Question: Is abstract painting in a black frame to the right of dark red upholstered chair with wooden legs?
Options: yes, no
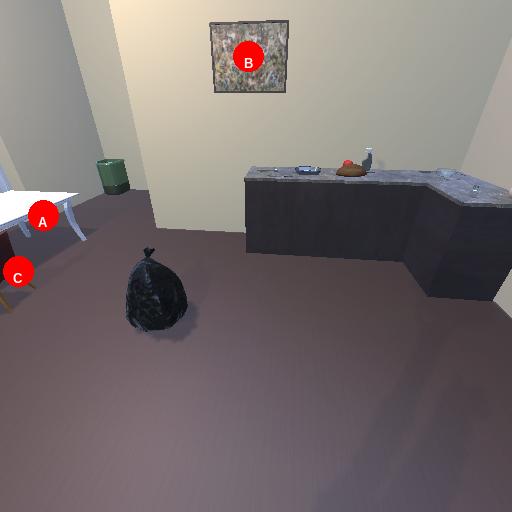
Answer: yes